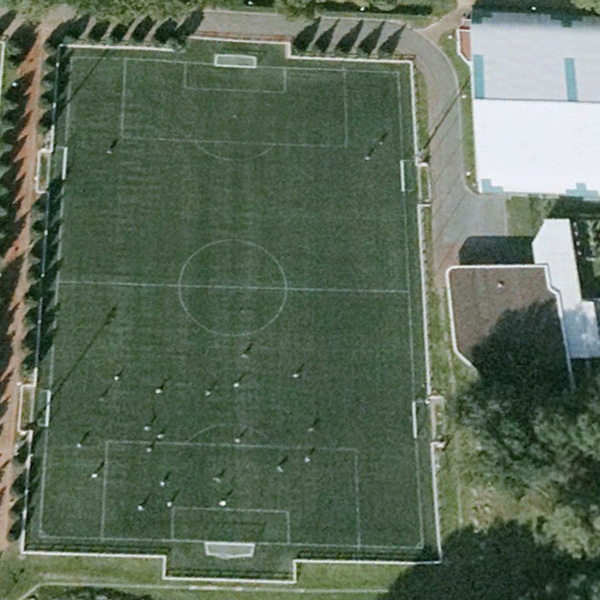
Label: Playground